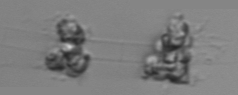
Label: Leptocylindrus_mediterraneus